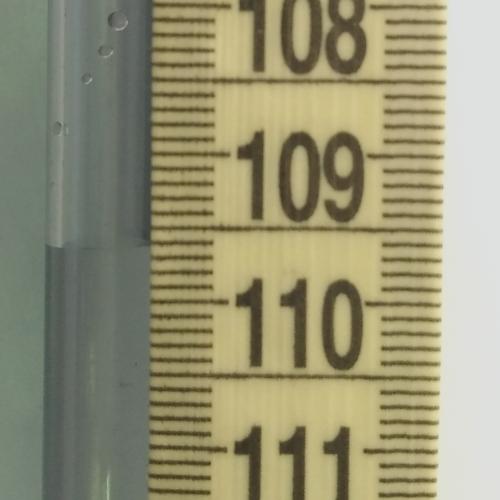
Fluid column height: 109.6 cm